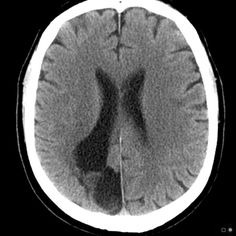
Label: notumor